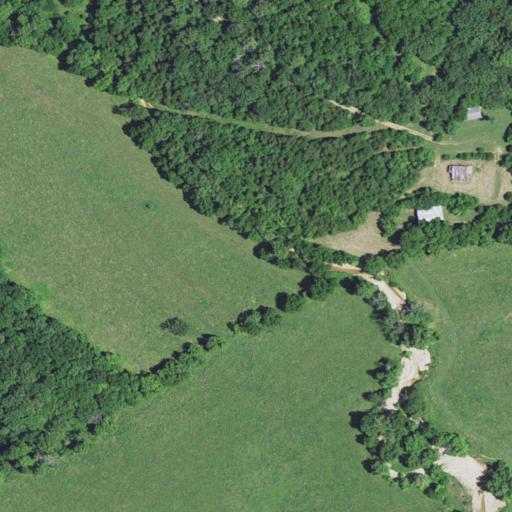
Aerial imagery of valley in Missouri named Avery Hollow containing pasture, deciduous forest, mixed forest, open development, and evergreen forest